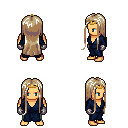
a pixel art fantasy rpg character, male body template, human, tanned skin, blue robe, teal pants, white blonde extra-long hairstyle, gold tiara, metal gloves, four views (front, back, left, right), 2x2 character sprite sheet, small pixel art, hard edges, no anti-aliasing